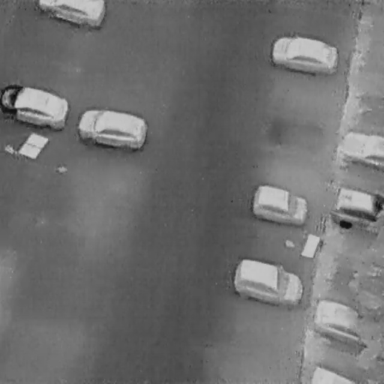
There are nine Cars in the infrared image.